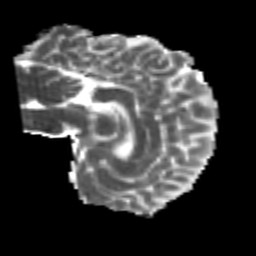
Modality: MD
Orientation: sagittal
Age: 21
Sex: male
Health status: healthy
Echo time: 0.074 s